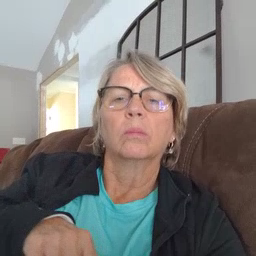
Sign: no